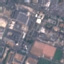
Label: Industrial